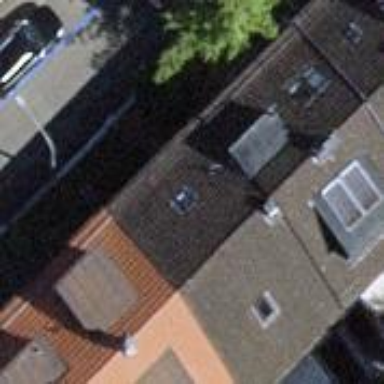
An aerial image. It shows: Terrace building.